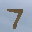
Label: 7